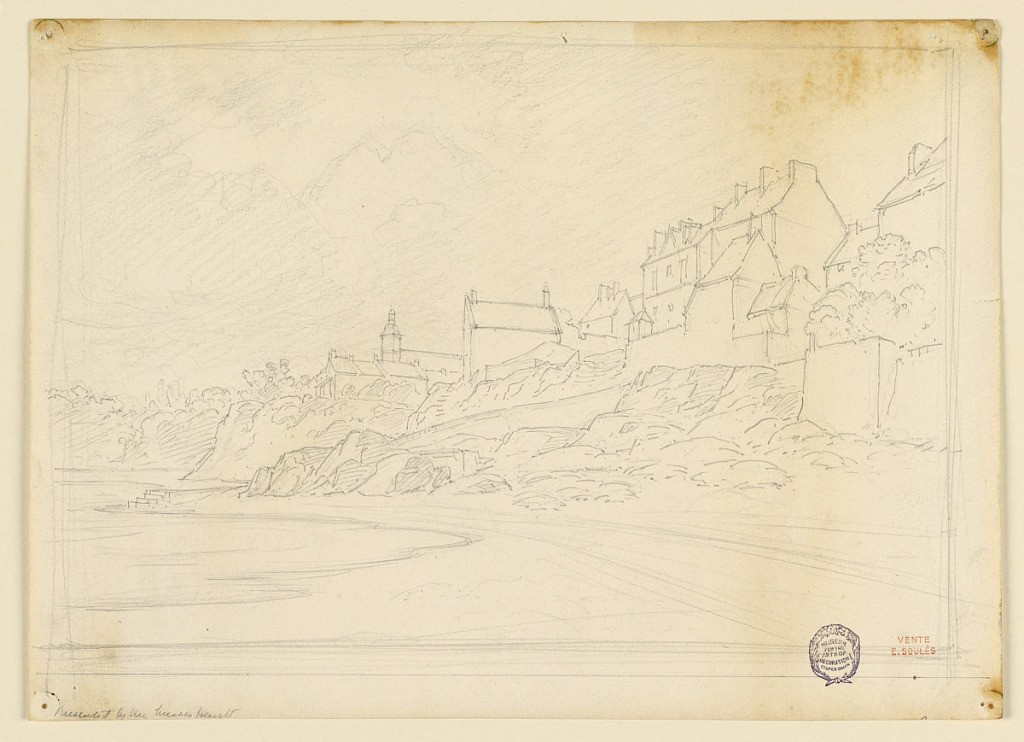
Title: Houses of a Town at the Edge of a Rocky Shore
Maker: Eugène Edouard Soulès, French, 1811–1876
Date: ca. 1840
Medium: Graphite on paper
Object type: Drawing
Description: Water at left, probably a lake. A roughly outlined frame.